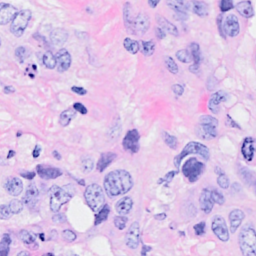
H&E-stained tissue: Breast